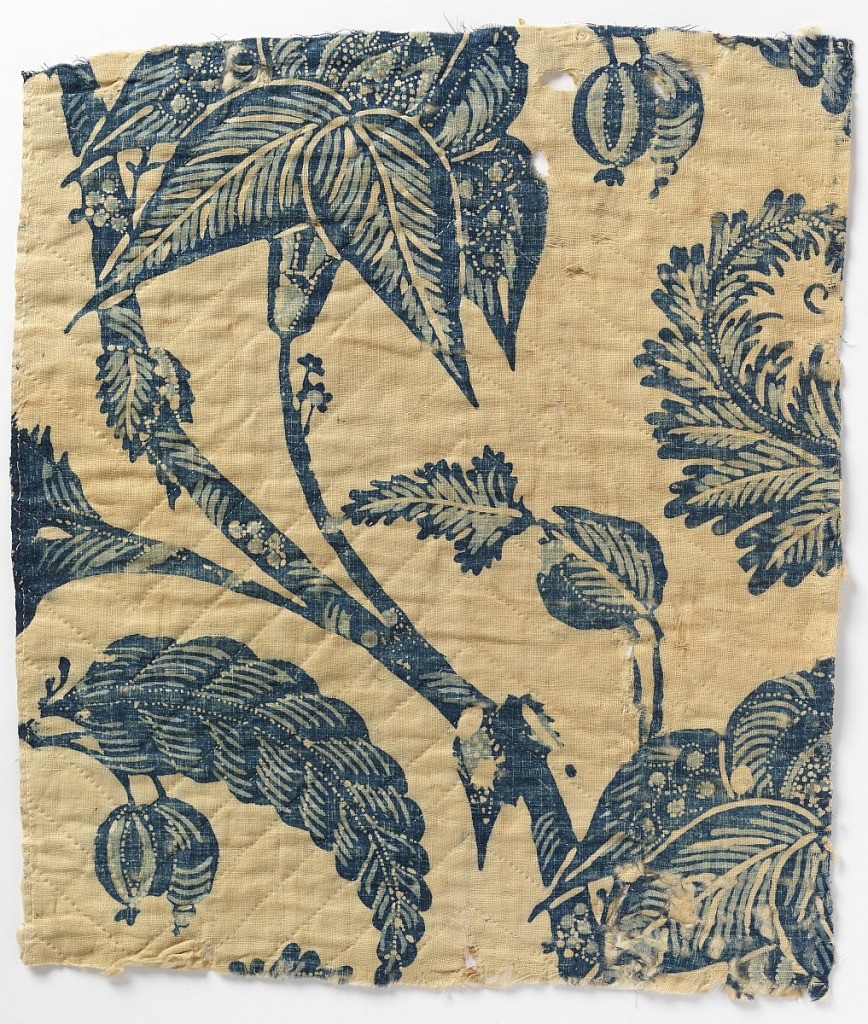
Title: Fragment
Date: late 18th–early 19th century
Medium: cotton, wool batting Technique: block-printed and resist-dyed plain weave, quilted
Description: Fragment of a quilted textile. Woven cotton textile resist-dyed in two shades of blue on white background showing pattern of leaves and fruit. Interlined with wool and backed with faded pieces of plain cotton, or cotton printed in very small geometric patterns. Quilting is done in diagonal lines.